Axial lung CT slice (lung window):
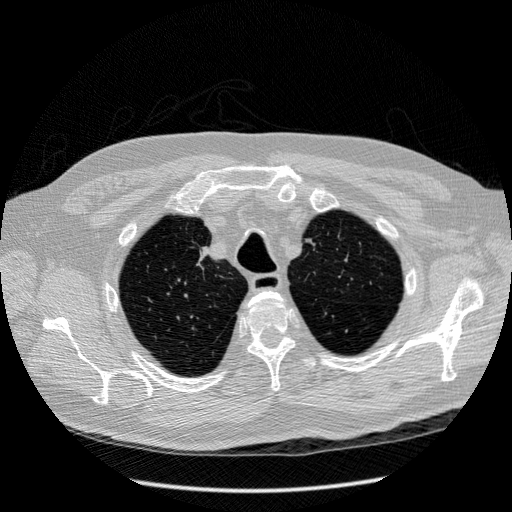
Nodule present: no